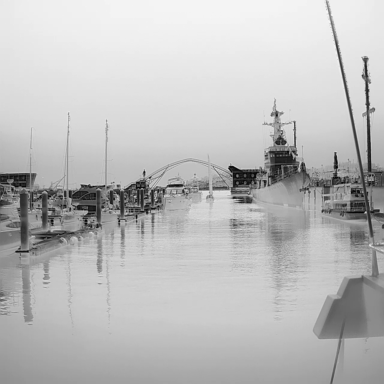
There are three canoes in the infrared image.